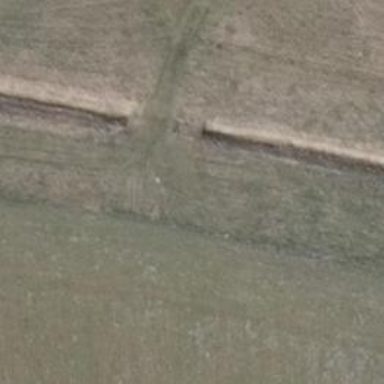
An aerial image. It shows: Grass track with grade5 track type.